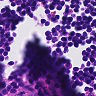
Metastatic tissue present: no